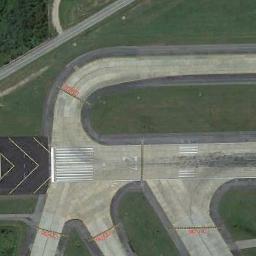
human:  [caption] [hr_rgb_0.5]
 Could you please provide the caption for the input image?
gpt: The runway is on the grass next to the trees .

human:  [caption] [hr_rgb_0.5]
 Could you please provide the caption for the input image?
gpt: The runway goes through the lawn and some other roads connect to the runway .

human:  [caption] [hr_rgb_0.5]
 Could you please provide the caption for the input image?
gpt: The grass is around the runway .

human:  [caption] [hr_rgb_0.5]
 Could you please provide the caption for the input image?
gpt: Many complex staggered runways have green lawns next to them, And white runways of varying thickness .

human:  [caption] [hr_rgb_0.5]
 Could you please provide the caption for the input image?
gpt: There are some green lawns around the runway .